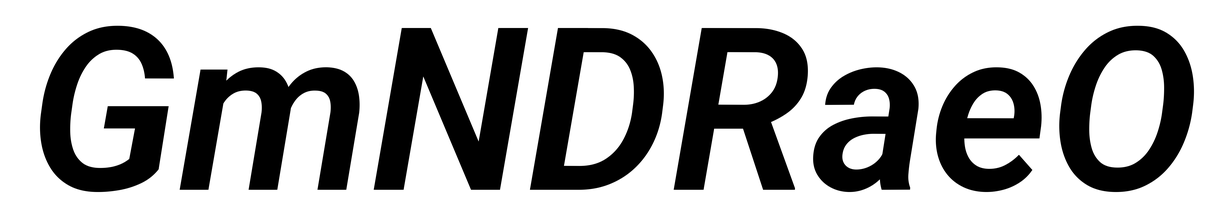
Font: Roboto-Italic_SemiBold_Italic